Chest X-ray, AP view. Patient: 54 years old, sex F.
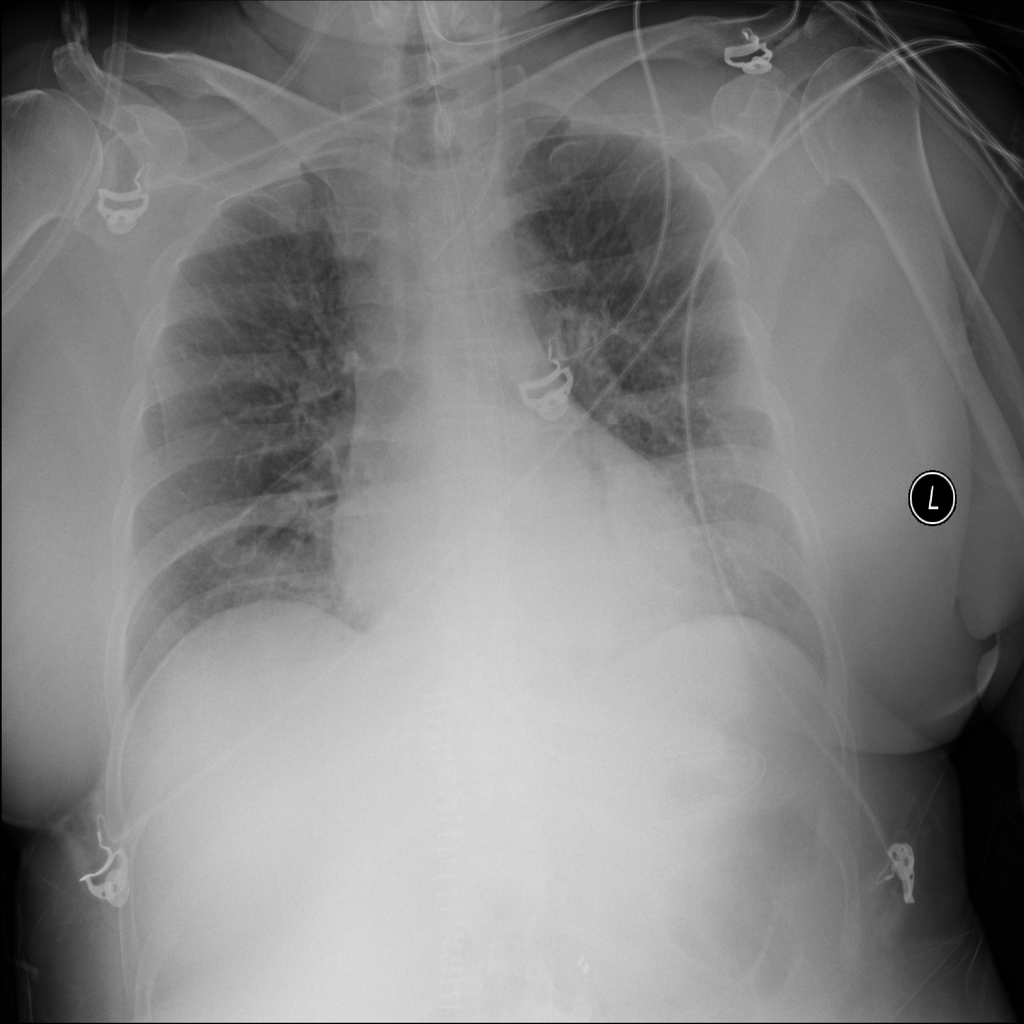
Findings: No Finding